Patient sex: M
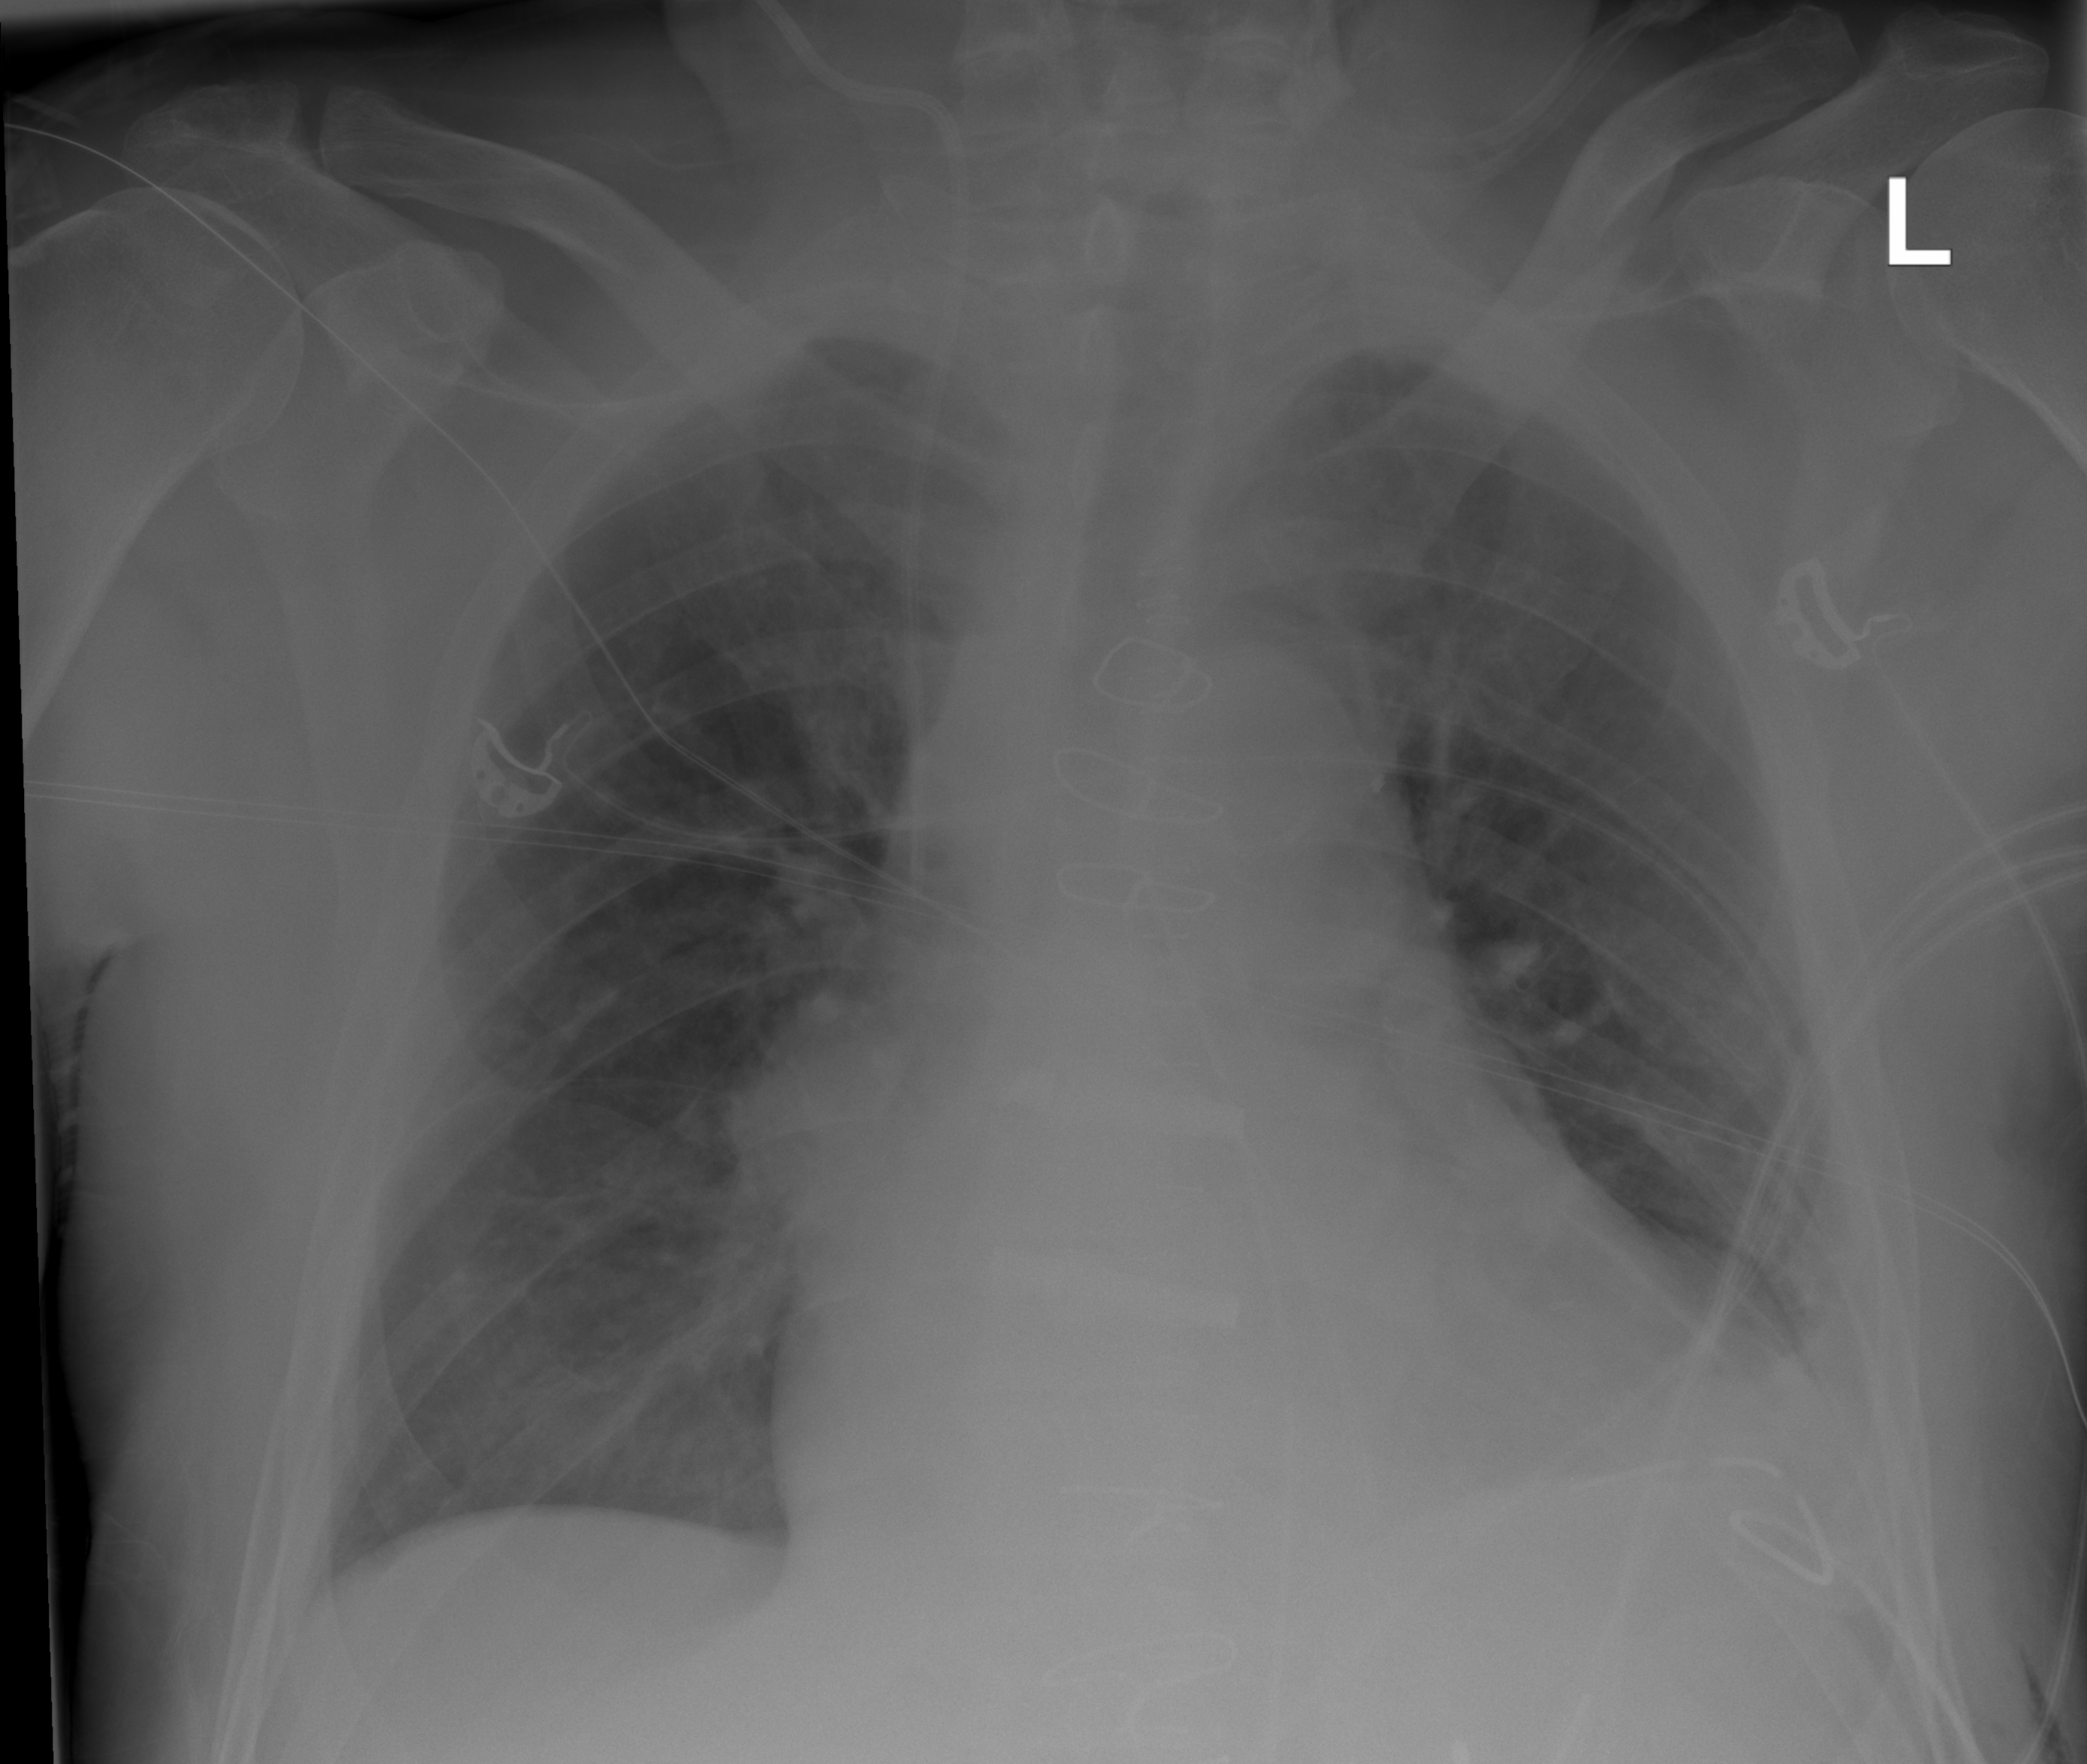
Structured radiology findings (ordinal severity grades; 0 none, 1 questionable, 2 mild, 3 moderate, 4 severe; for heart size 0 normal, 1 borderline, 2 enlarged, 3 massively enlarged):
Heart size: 2
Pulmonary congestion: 0
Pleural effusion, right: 0
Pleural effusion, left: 2
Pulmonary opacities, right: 0
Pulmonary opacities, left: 0
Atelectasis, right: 0
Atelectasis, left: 2